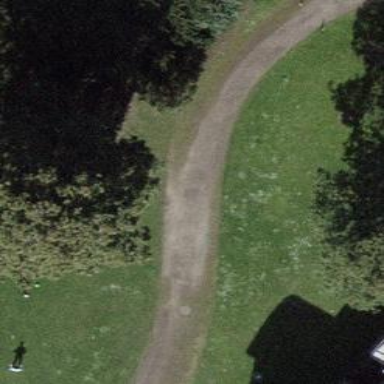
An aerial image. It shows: Footway with pebblestone surface.